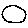
Label: moon